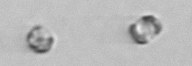
Label: Thalassiosira_sp_aff_mala